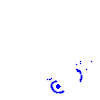
Particle: kaon